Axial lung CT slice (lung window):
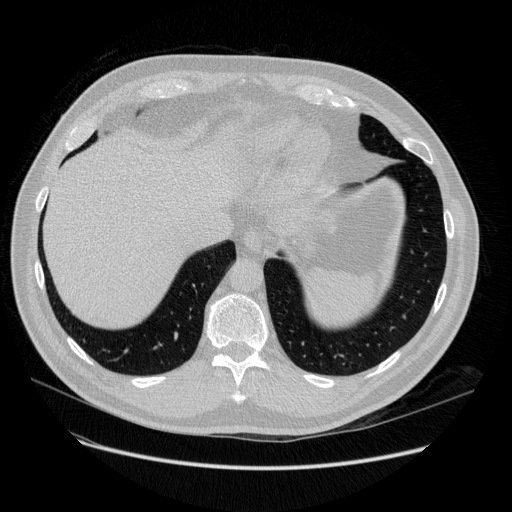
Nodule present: no